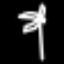
Label: palm tree